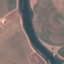
Label: River